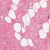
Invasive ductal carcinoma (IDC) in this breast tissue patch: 0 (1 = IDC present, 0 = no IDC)